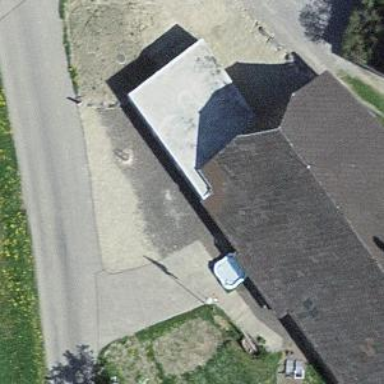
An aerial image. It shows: Farm building.